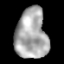
Tissue: lung
Cell type: Epithelial cells
Senescence score: 0.162
Nuclear area (px): 1573
Mean DAPI intensity: 169.139